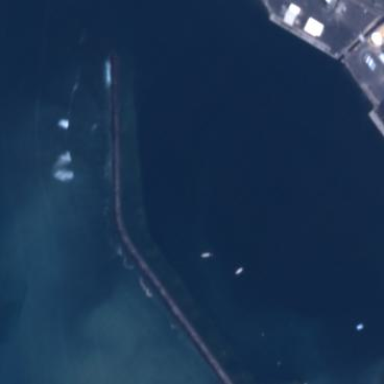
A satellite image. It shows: Breakwater structure.